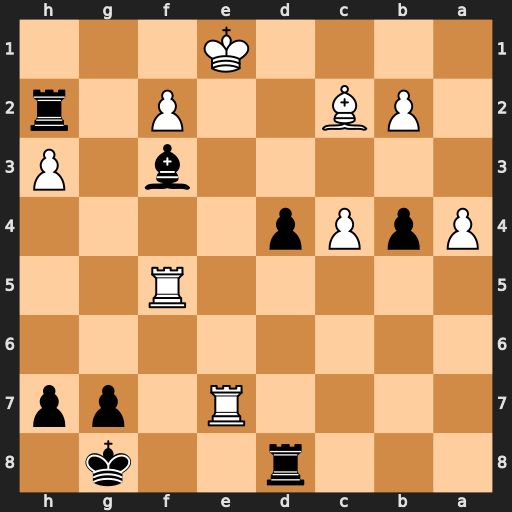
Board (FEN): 3r2k1/4R1pp/8/5R2/PpPp4/5b1P/1PB2P1r/4K3
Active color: b
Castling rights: -
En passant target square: -
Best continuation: d3 Bxd3 Rh1+ Kd2 Rd1+ Kc2 R1xd3